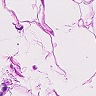
Metastatic tissue present: no